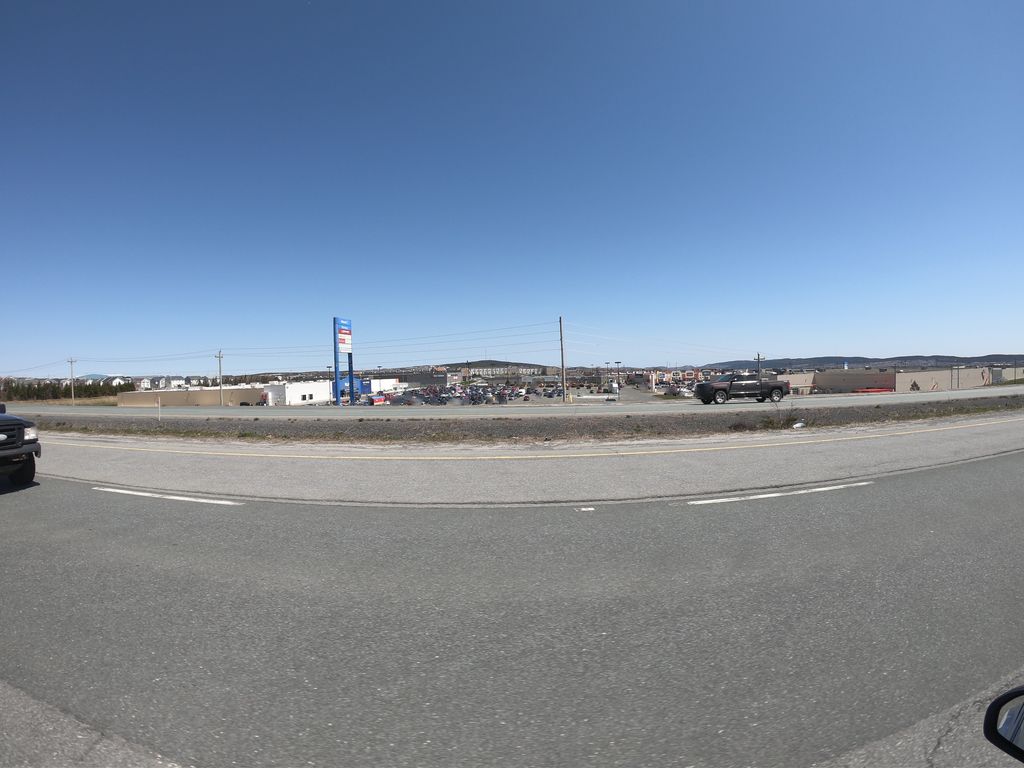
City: st_johns